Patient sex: M
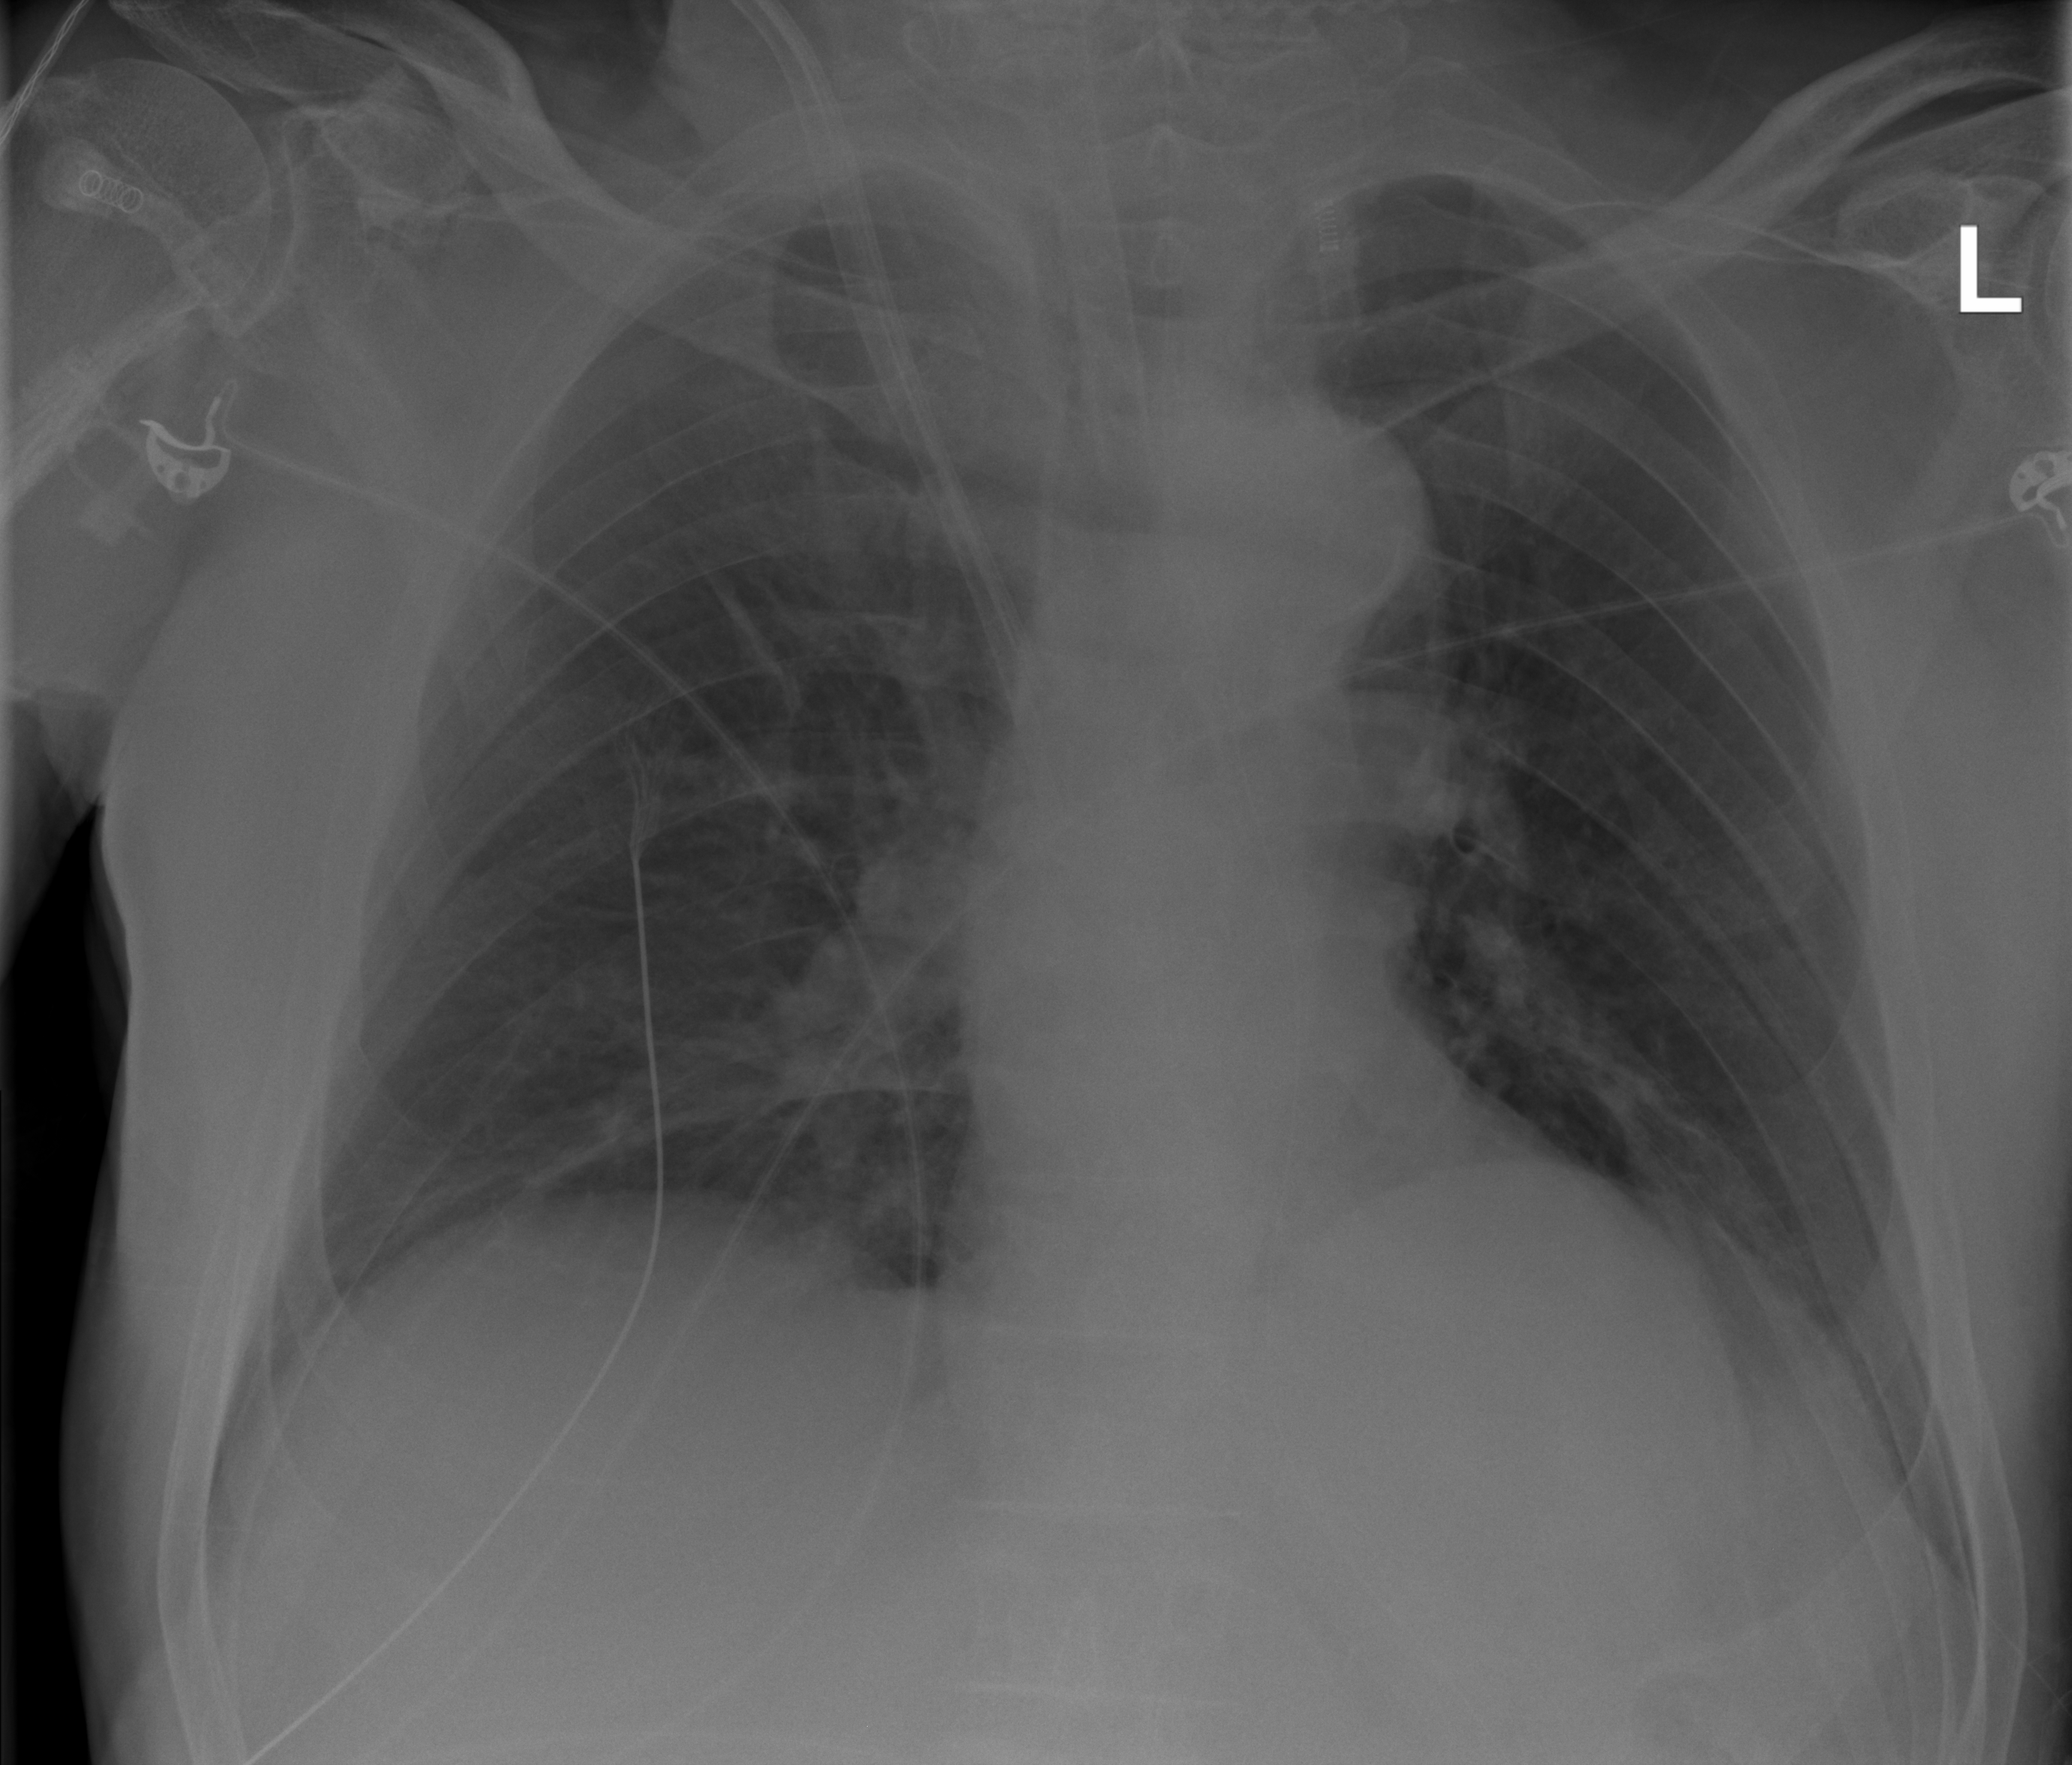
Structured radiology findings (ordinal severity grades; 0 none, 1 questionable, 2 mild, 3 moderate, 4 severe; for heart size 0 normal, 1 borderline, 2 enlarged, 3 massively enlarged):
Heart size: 0
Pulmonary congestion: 0
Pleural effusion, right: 0
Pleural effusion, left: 0
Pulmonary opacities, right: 1
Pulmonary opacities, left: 0
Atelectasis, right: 2
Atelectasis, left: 2